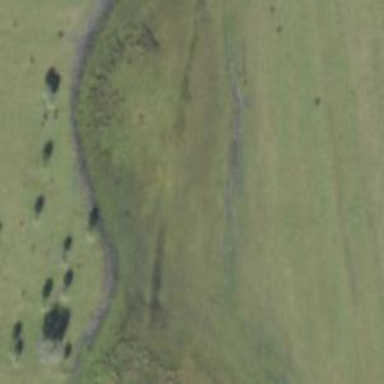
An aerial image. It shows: Marshy wetland area.